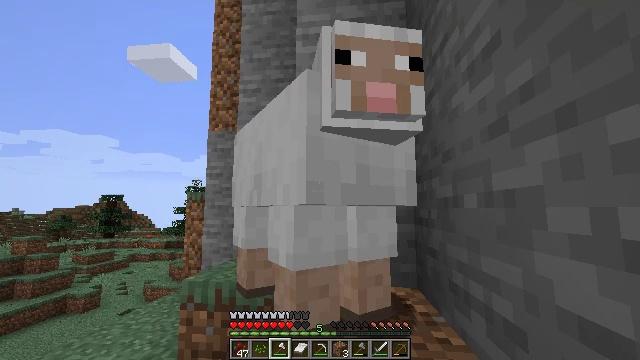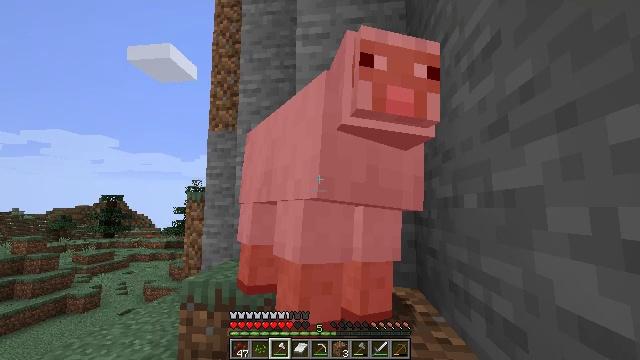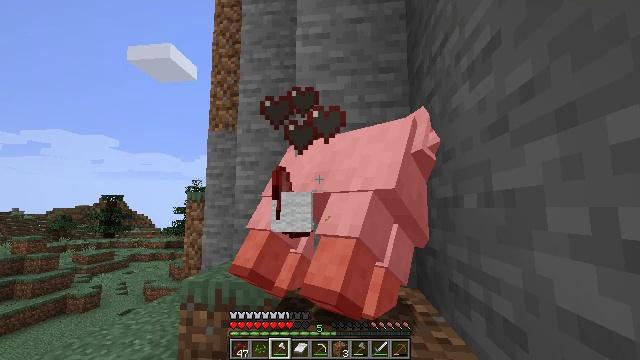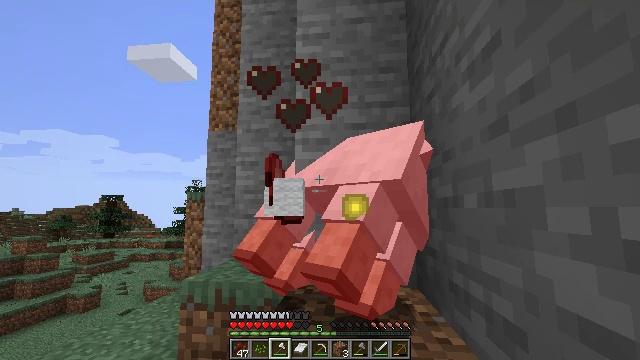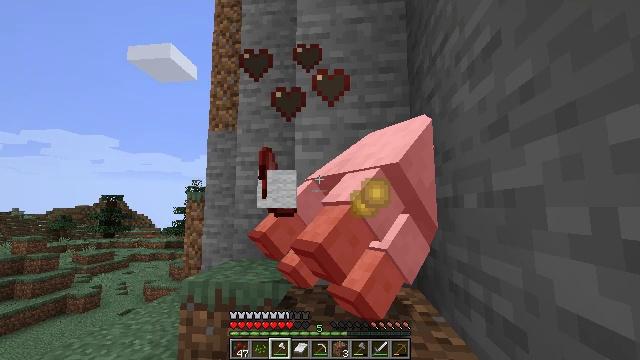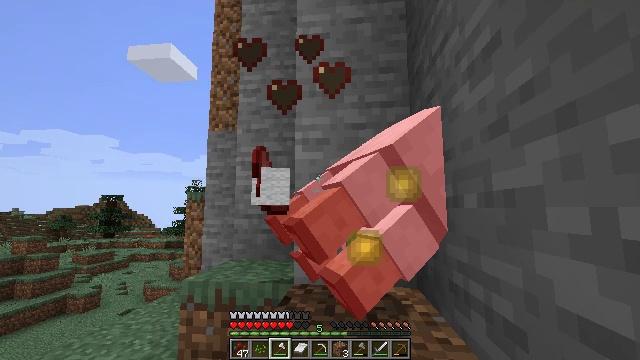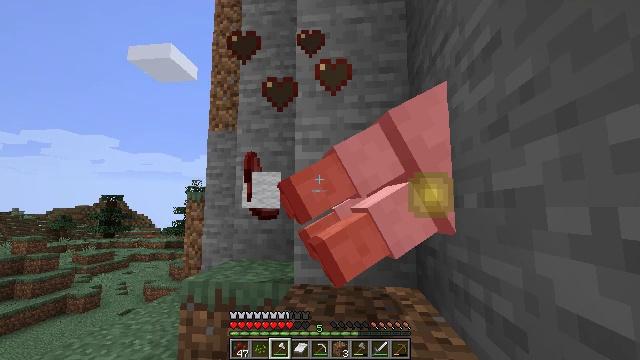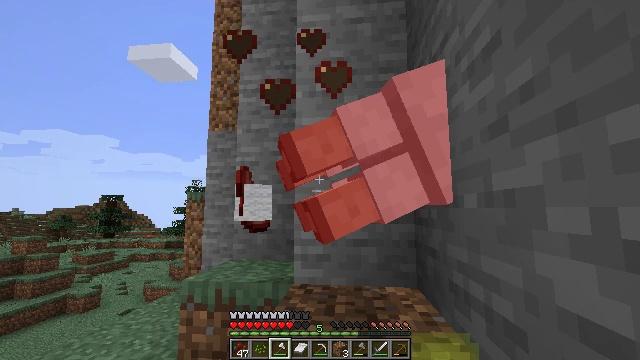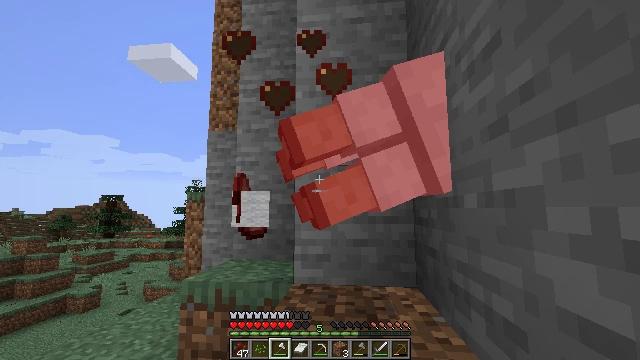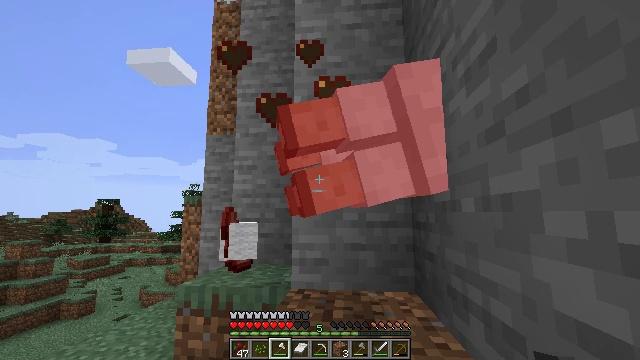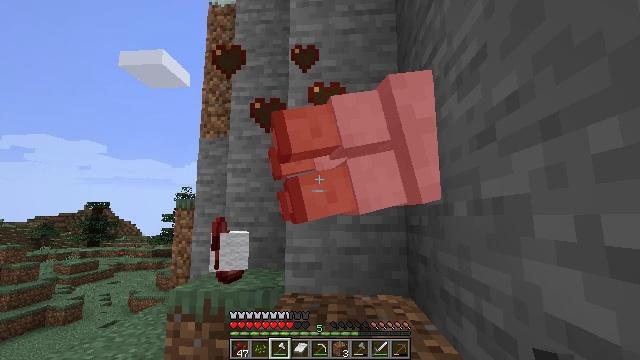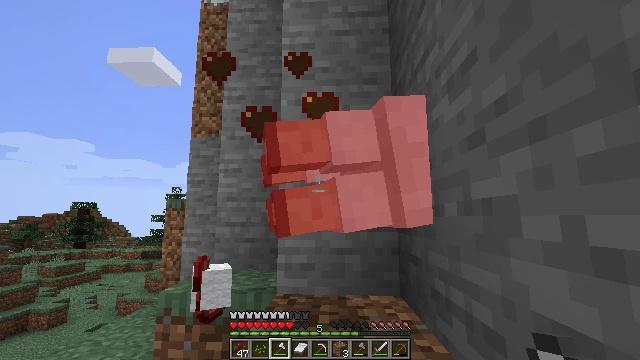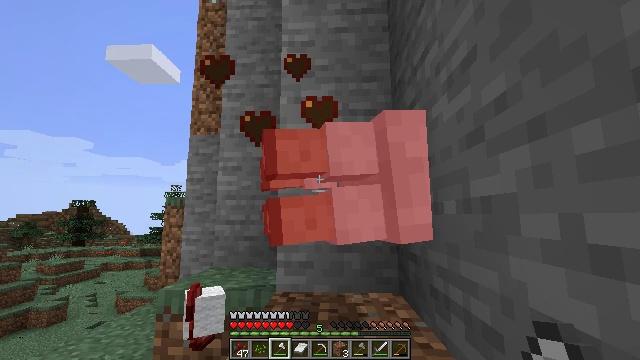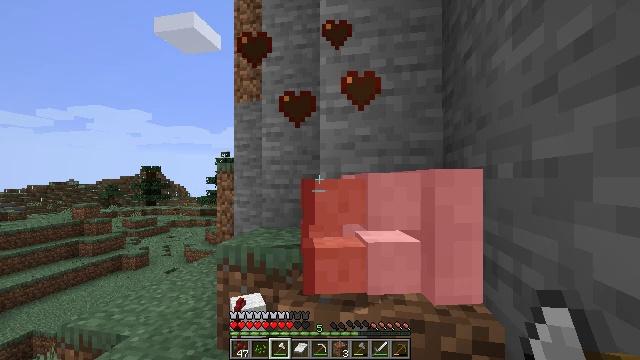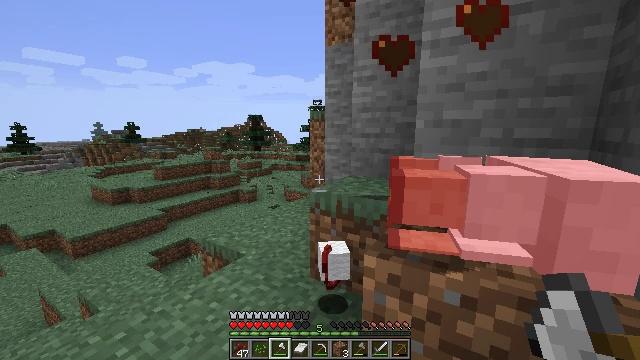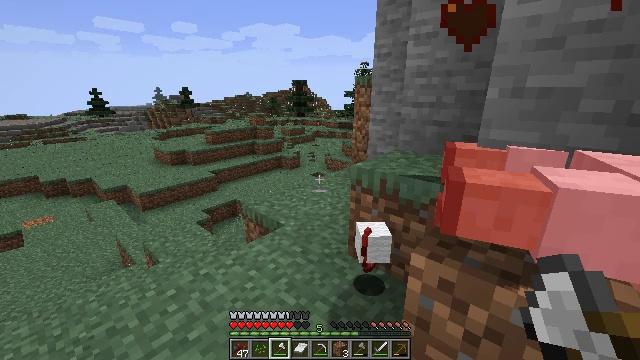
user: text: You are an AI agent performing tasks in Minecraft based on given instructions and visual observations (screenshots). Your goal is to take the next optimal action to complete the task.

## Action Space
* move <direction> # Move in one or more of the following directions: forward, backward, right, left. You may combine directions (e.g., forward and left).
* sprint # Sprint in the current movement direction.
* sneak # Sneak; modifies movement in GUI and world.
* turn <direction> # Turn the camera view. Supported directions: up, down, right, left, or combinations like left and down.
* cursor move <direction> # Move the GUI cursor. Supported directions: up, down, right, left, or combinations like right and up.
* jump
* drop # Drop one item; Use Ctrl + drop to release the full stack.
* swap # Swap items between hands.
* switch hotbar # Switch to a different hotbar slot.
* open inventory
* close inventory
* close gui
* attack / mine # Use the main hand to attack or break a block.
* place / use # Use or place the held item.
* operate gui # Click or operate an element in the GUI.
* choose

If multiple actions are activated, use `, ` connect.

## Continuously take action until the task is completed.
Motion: motion action
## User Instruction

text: Dig up the grass block for dirt.
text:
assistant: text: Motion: no_op
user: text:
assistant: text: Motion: no_op
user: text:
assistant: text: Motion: no_op
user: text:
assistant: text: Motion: no_op
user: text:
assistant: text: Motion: no_op
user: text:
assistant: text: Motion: no_op
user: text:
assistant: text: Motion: no_op
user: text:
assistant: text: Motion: no_op
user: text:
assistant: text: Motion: no_op
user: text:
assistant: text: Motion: turn right
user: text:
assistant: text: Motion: turn right
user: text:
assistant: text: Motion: no_op
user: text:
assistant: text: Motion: turn left and down
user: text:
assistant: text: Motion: move forward, turn left and down
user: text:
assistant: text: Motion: move forward, turn left and down
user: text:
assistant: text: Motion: move forward, turn down
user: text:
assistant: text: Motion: move forward, sprint, turn right
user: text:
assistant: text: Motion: move forward, sprint, turn right and down
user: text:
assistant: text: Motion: move forward, sprint, turn right
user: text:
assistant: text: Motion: move forward, sprint, turn down
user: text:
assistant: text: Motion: move forward, turn right and down
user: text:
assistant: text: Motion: move forward, sprint, turn right
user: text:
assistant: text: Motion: move forward, sprint, turn down
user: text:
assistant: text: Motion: move forward, sprint, turn left
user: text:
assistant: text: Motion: move forward, sprint, turn left and up
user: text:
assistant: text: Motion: move forward, turn left and up
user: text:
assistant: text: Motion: move forward, sprint, turn left and down
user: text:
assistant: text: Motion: move forward, sprint, turn left and down
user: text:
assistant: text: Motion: move forward, sprint, turn left and down
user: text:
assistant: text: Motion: move forward, turn left and down